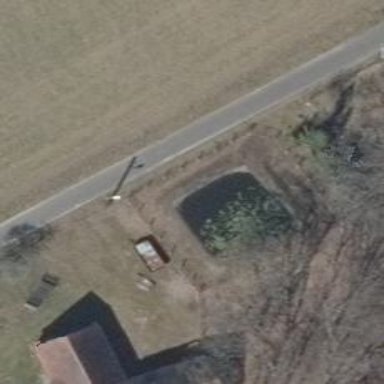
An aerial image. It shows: Emergency fire water pond.